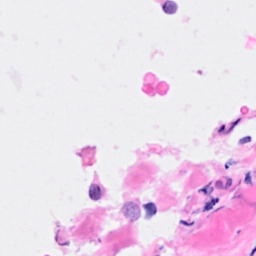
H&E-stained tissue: Breast